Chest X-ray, AP view. Patient: 73 years old, sex F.
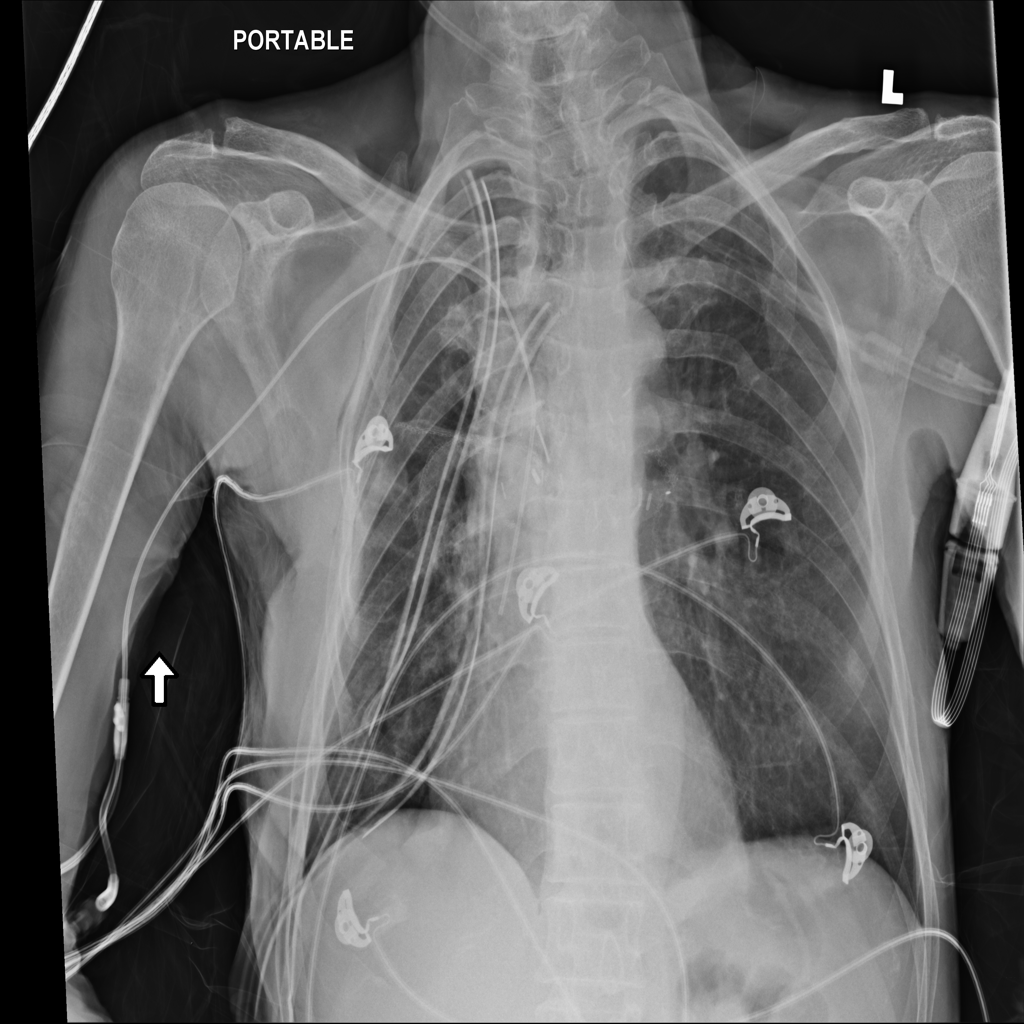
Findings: No Finding